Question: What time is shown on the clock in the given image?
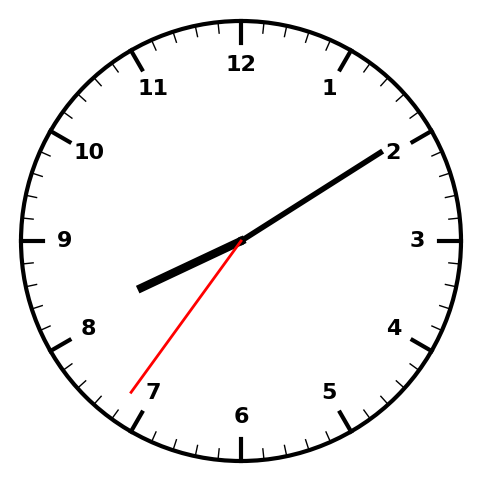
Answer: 08:09:36